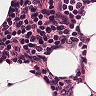
Metastatic tissue present: no